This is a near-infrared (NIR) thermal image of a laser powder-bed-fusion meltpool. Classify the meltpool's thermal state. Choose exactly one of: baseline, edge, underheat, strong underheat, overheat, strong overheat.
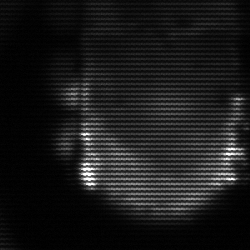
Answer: baseline